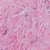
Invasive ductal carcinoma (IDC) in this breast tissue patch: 1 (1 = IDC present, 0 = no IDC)